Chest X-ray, PA view. Patient: 50 years old, sex M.
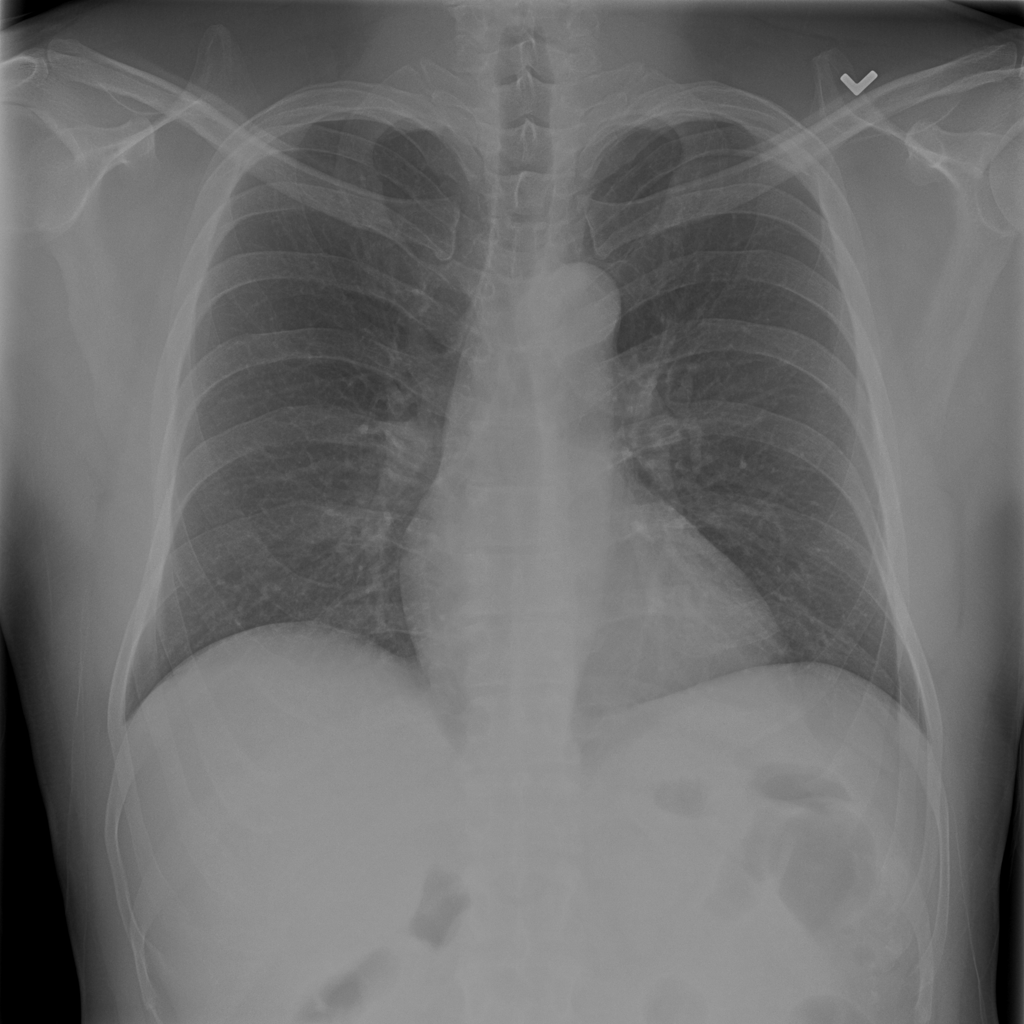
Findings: No Finding